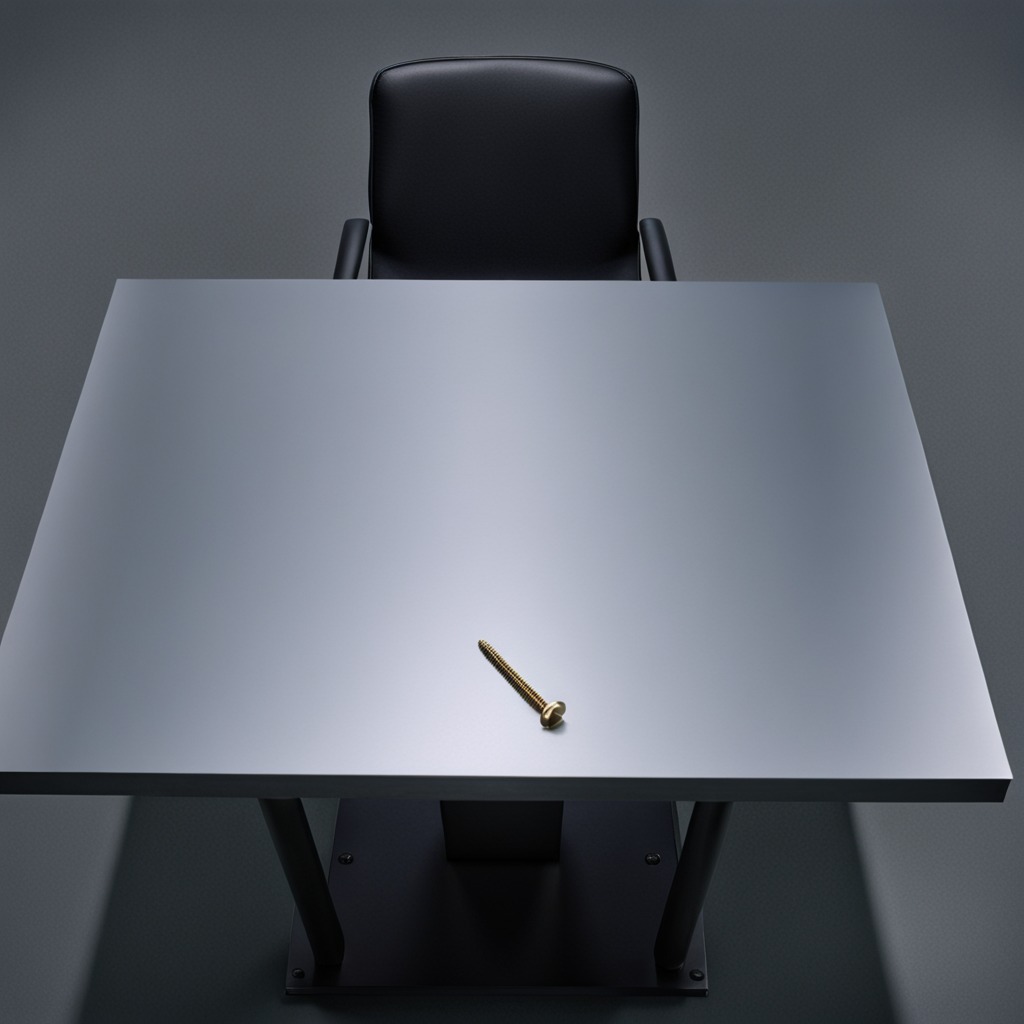
A metal screw is lying on the clean empty table in the basement in the evening.